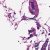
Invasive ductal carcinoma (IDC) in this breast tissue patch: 0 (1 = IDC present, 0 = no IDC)